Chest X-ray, PA view. Patient: 56 years old, sex M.
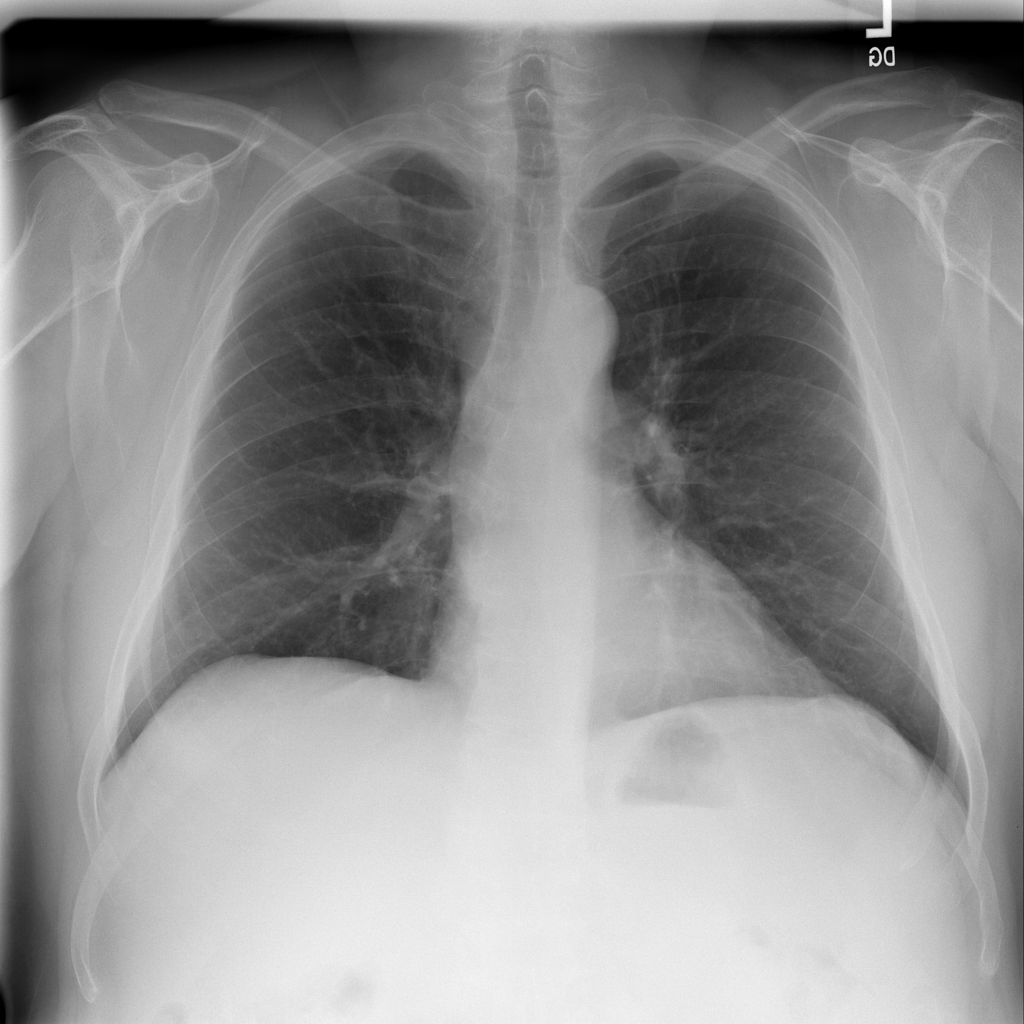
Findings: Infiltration